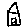
Label: house